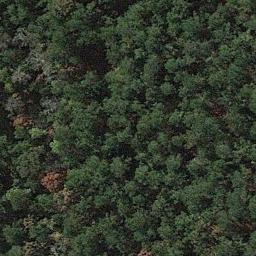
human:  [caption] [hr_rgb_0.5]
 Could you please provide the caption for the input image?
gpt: The forest is consist of yellow and green trees .

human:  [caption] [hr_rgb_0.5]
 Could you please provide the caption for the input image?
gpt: Many trees with yellow and green leaves are in a forest .

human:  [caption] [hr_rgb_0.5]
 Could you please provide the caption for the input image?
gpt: The forest has a lot of dense dark green trees and some yellow trees mixed with green trees .

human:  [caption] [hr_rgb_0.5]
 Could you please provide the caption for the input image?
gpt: This is a dense forest, And the trees are dark green .

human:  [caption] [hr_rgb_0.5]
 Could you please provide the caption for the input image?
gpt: A dense forest with many green trees and several brown trees .